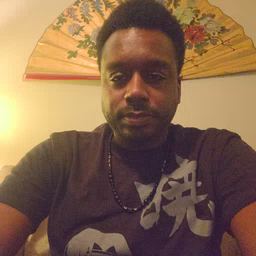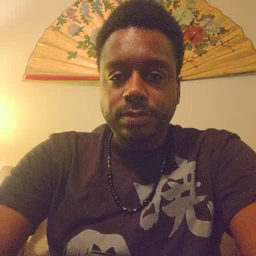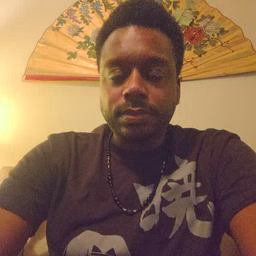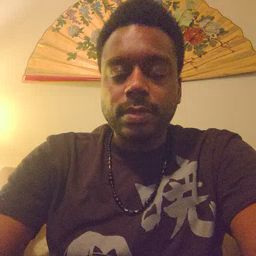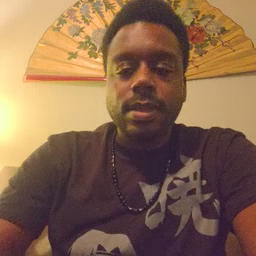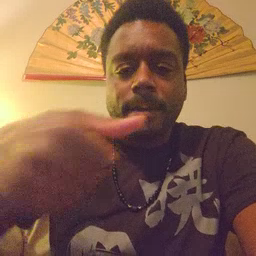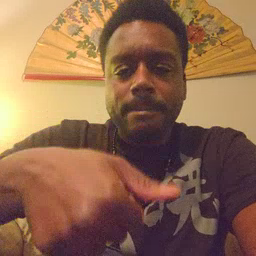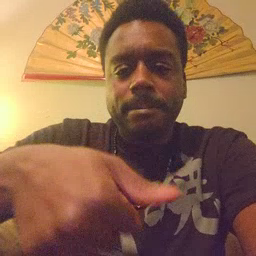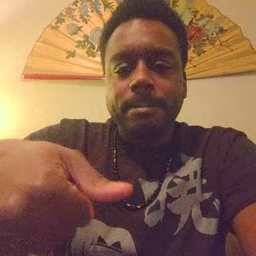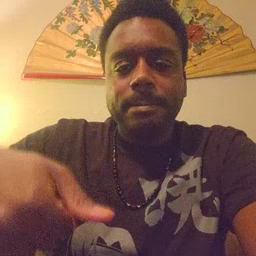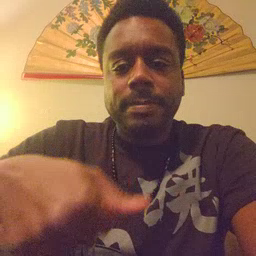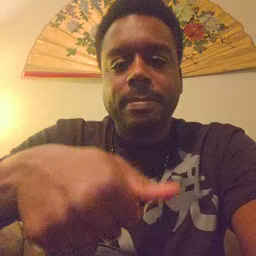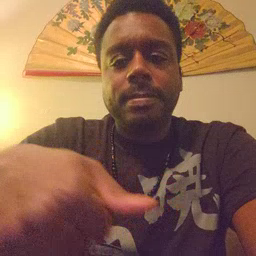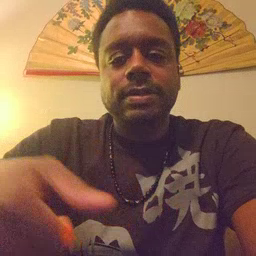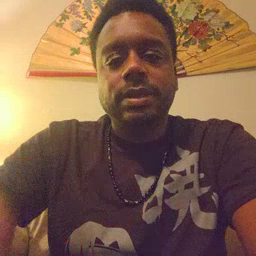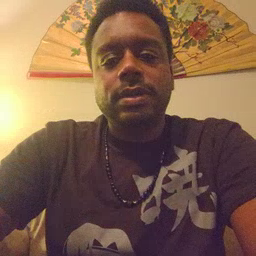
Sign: puzzle